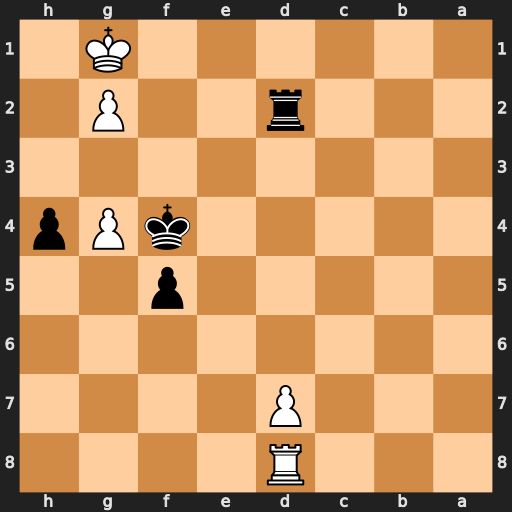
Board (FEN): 3R4/3P4/8/5p2/5kPp/8/3r2P1/6K1
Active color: b
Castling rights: -
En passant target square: -
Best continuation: Kg3 Kf1 fxg4